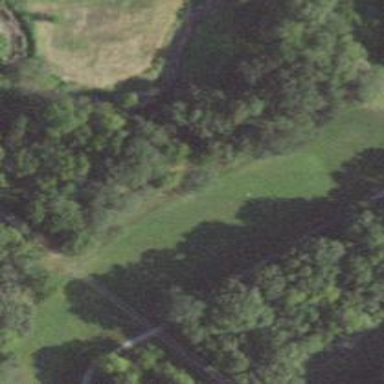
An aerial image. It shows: View of golf hole.